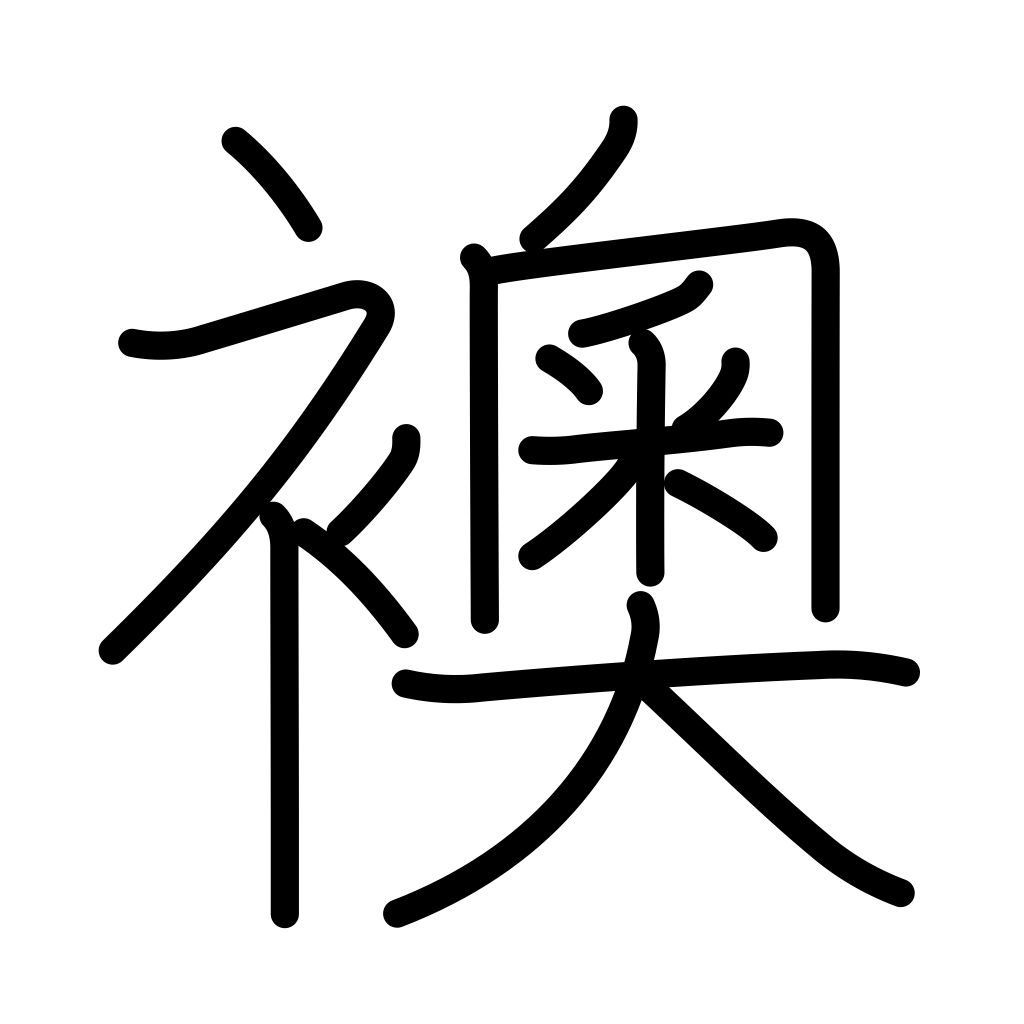
Meaning: opaque sliding door